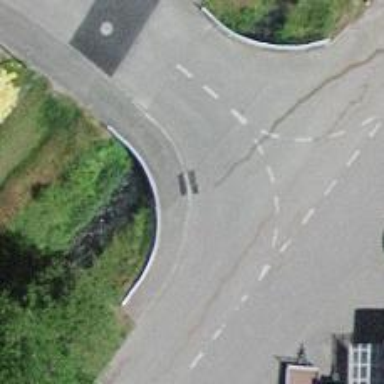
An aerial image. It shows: Residential road with asphalt surface. There is sidewalk on the left side.